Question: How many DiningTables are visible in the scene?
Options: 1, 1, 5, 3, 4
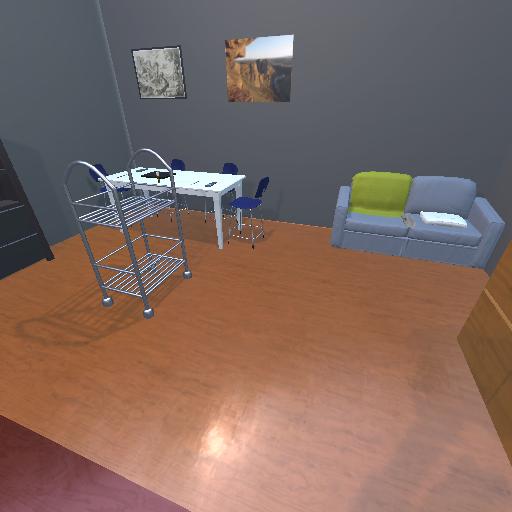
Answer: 1